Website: lowes
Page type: customer-info-address
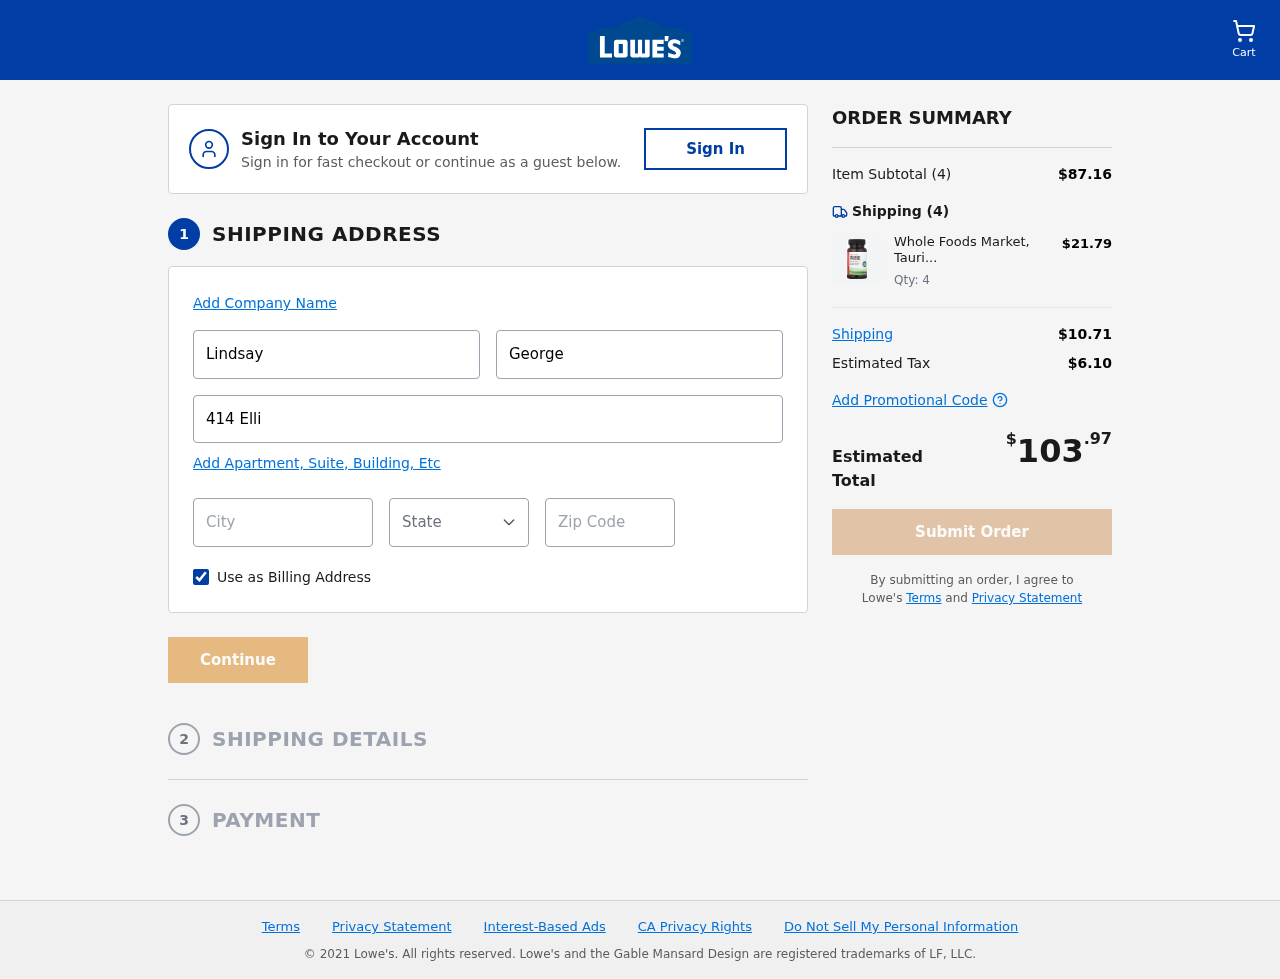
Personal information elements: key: PII_CITY
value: Hodgesshire
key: PII_FIRSTNAME
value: Lindsay
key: PII_LASTNAME
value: George
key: PII_POSTCODE
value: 18105
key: PII_STATE_ABBR
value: WA
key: PII_STREET
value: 414 Ellis Brooks
Product elements: key: PRODUCT1_NAME
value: Whole Foods Market, Taurine 500mg, 60 ct
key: PRODUCT1_PRICE
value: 21.79
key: PRODUCT1_QUANTITY
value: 4
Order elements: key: ORDER_NUM_ITEMS
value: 4
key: ORDER_SUBTOTAL
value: $87.16
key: ORDER_NUM_ITEMS2
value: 4
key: ORDER_SHIPPING_COST
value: $10.71
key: ORDER_TAX
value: $6.10
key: ORDER_TOTAL
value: $103.97